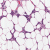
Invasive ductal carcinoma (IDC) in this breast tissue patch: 0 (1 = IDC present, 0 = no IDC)